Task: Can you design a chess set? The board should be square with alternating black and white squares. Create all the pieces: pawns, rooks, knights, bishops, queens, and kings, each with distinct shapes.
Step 5079:
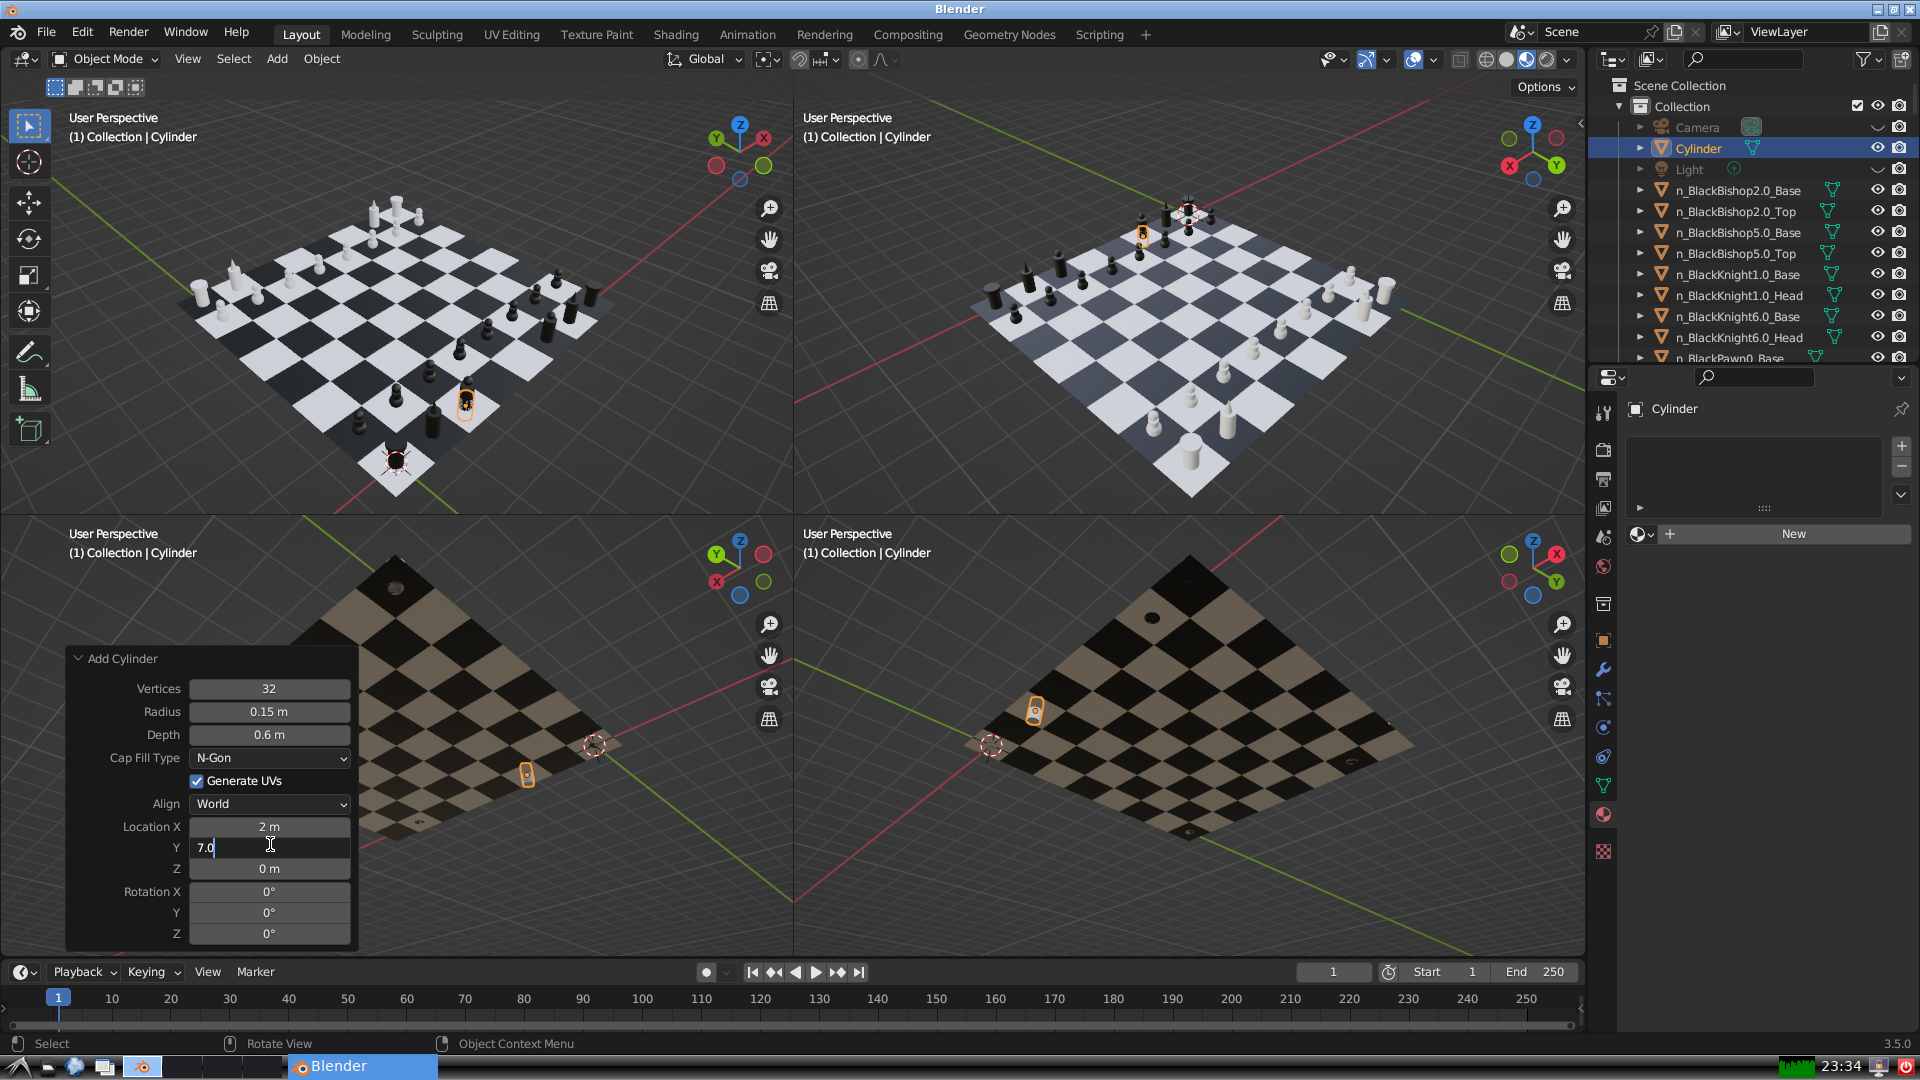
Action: {"key_press": ['Return']}